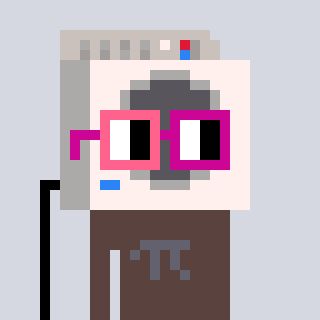
a pixel art character with square pink and red glasses, a washing machine-shaped head and a darkbrown-colored body on a cool background